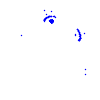
Particle: proton